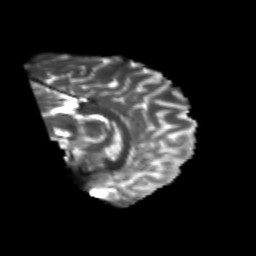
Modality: T2w
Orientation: sagittal
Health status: healthy
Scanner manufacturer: philips
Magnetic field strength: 3 T
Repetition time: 6.964 s
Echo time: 0.092 s